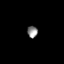
Tissue: lung
Cell type: Endothelial cells
Senescence score: 0.5604
Nuclear area (px): 118
Mean DAPI intensity: 140.78